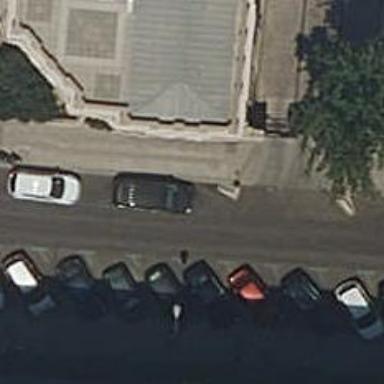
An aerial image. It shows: Bicycle parking area with stands.